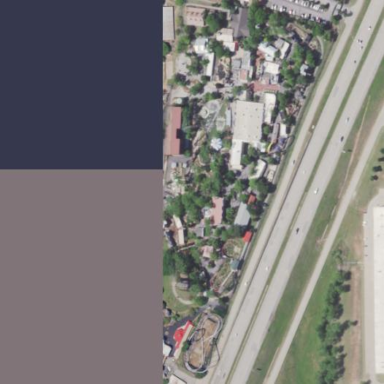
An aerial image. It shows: Theme park.